Field crop: tomato
Growth stage: 2
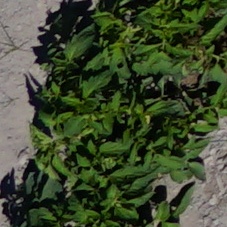
Species: tomato